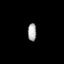
Tissue: lung
Cell type: Endothelial cells
Senescence score: 0.5966
Nuclear area (px): 151
Mean DAPI intensity: 167.861